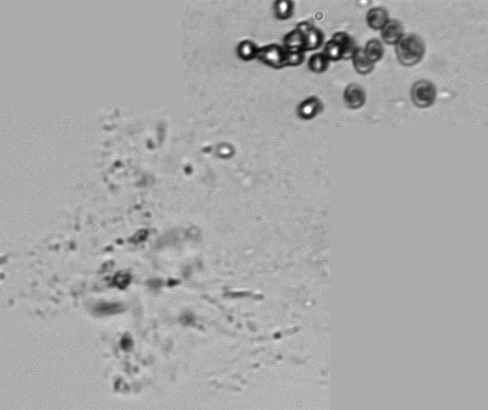
Label: Phaeocystis